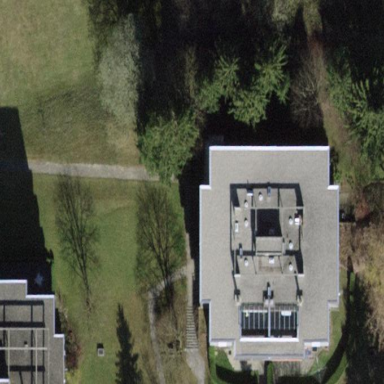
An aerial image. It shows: Flat-roofed apartment building.